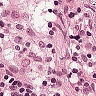
Metastatic tissue present: no